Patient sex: M
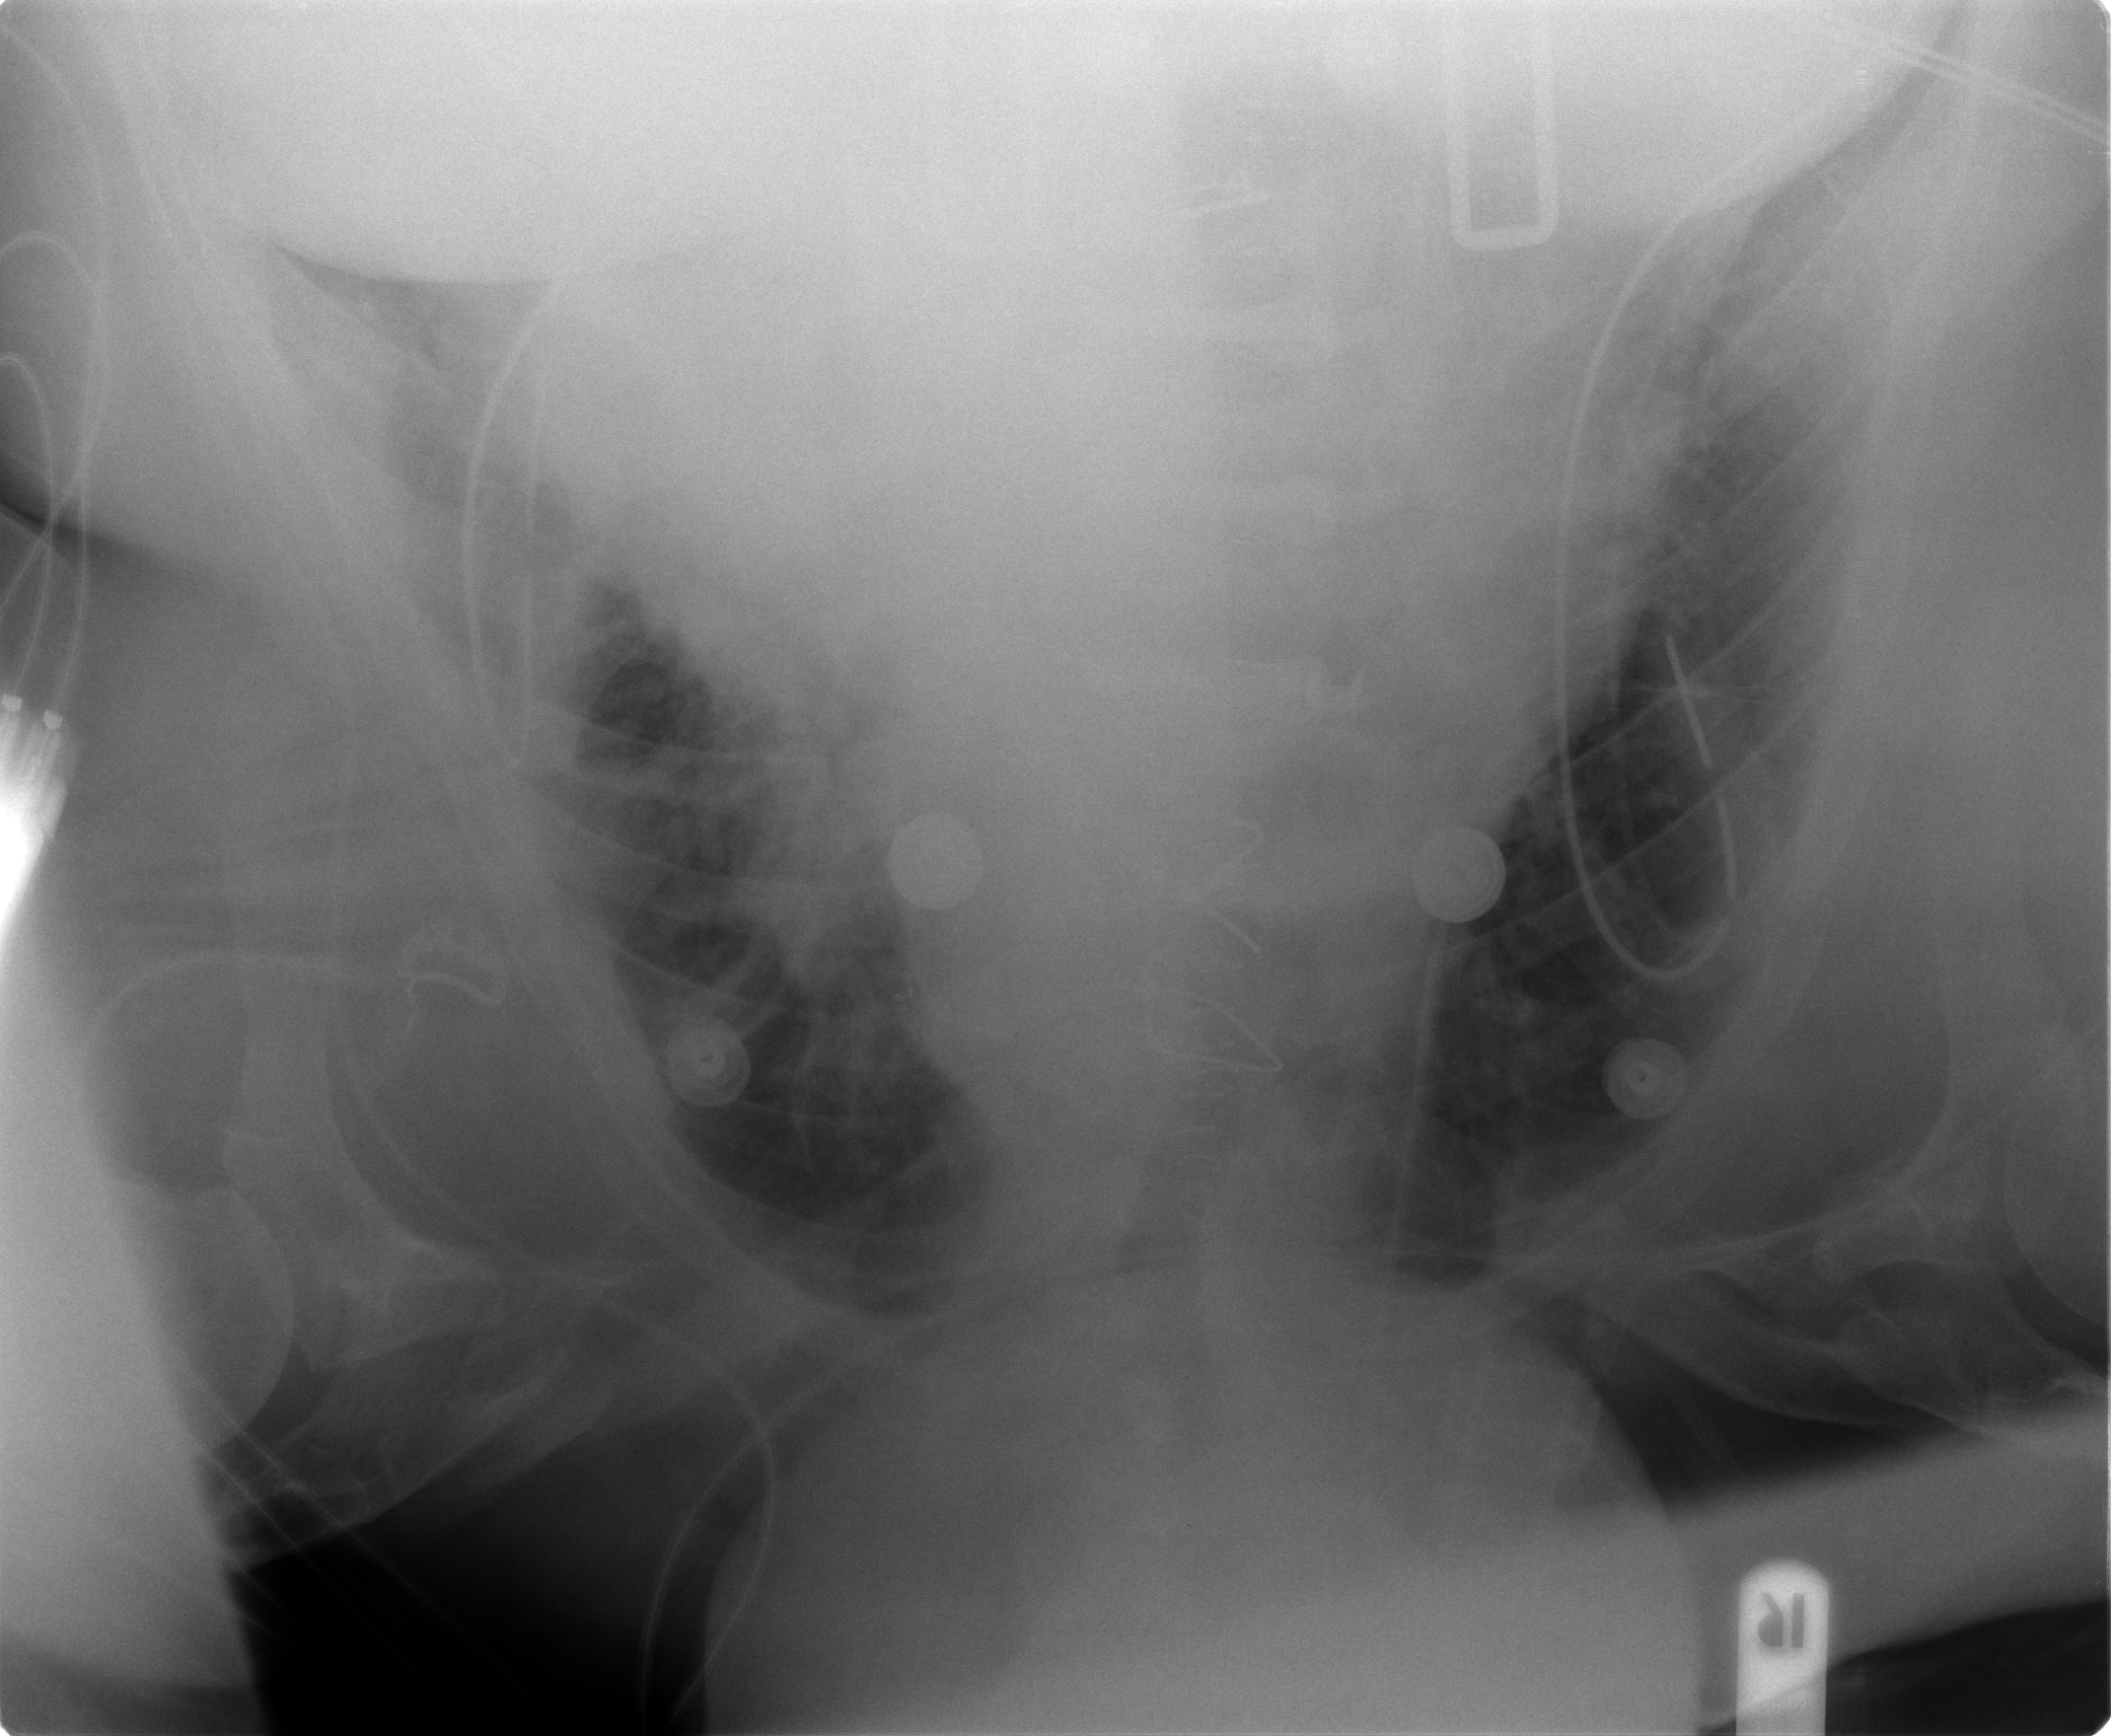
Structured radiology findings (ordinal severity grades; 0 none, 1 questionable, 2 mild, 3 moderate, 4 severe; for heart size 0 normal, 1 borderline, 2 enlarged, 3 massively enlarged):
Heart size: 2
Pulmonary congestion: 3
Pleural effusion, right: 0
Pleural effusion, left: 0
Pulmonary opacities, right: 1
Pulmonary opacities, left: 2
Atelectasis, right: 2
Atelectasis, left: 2